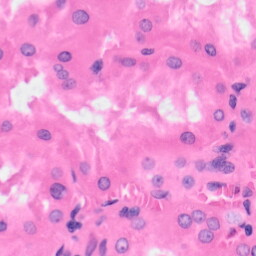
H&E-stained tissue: Kidney